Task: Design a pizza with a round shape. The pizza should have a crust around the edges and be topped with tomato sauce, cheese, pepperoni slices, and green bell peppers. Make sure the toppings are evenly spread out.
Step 469:
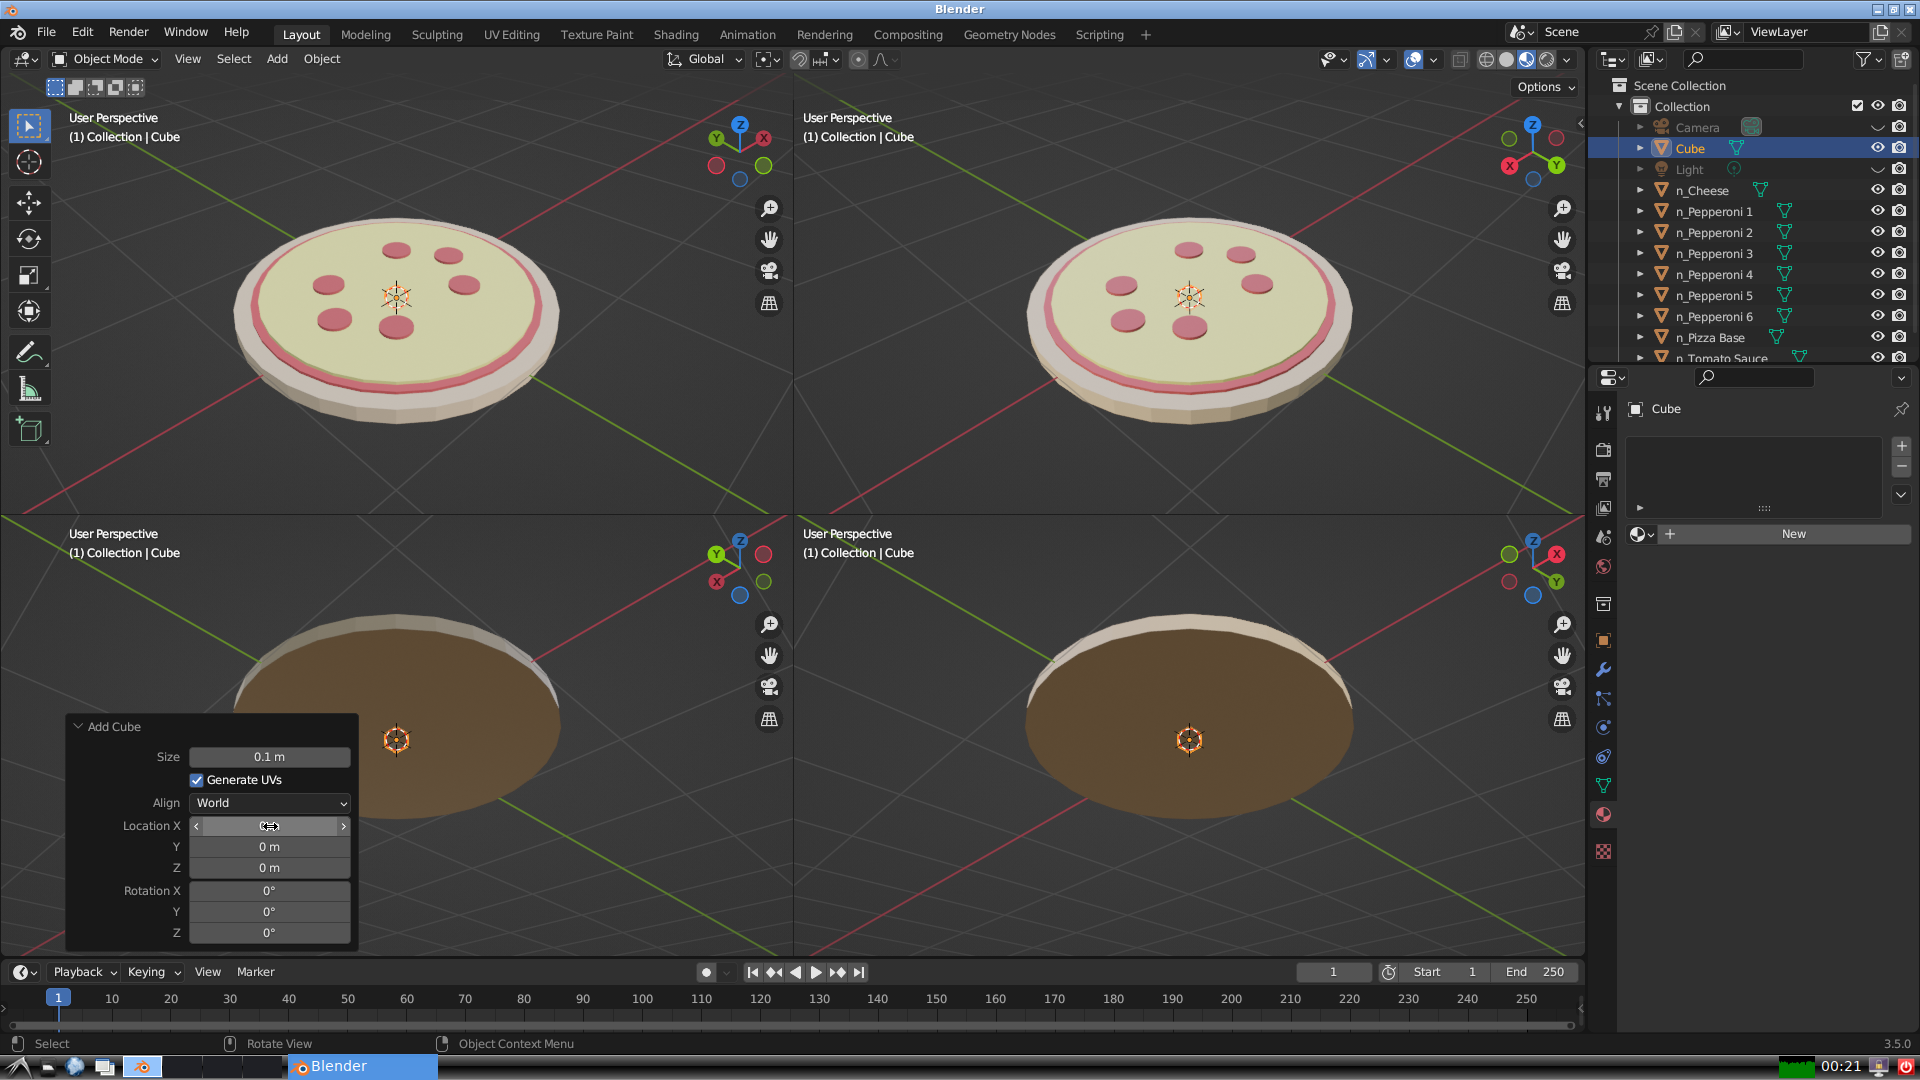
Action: click: no